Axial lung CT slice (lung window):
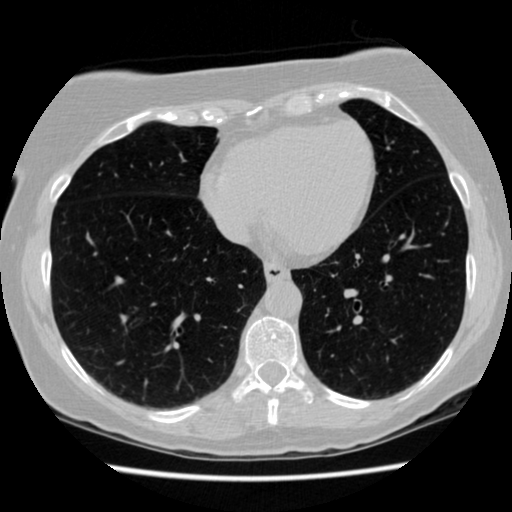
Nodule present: no